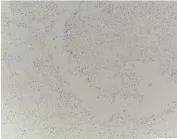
Pathological examination of surgical specimen including DNA methylation analysis. (J): Of note, the Ki-67 proliferative index was low, <1% in atypical cells.
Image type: pathology (immunostaining)